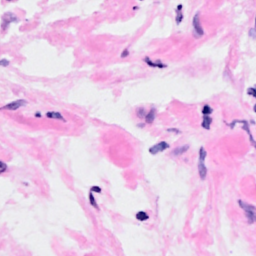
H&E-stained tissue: Breast